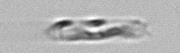
Label: Cerataulina_pelagica